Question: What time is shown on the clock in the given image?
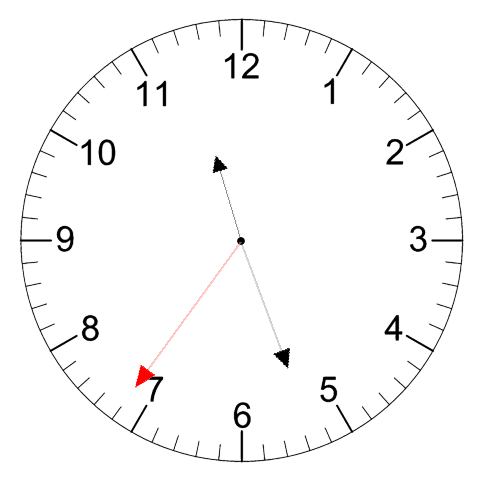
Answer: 11:26:36